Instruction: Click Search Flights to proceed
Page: home
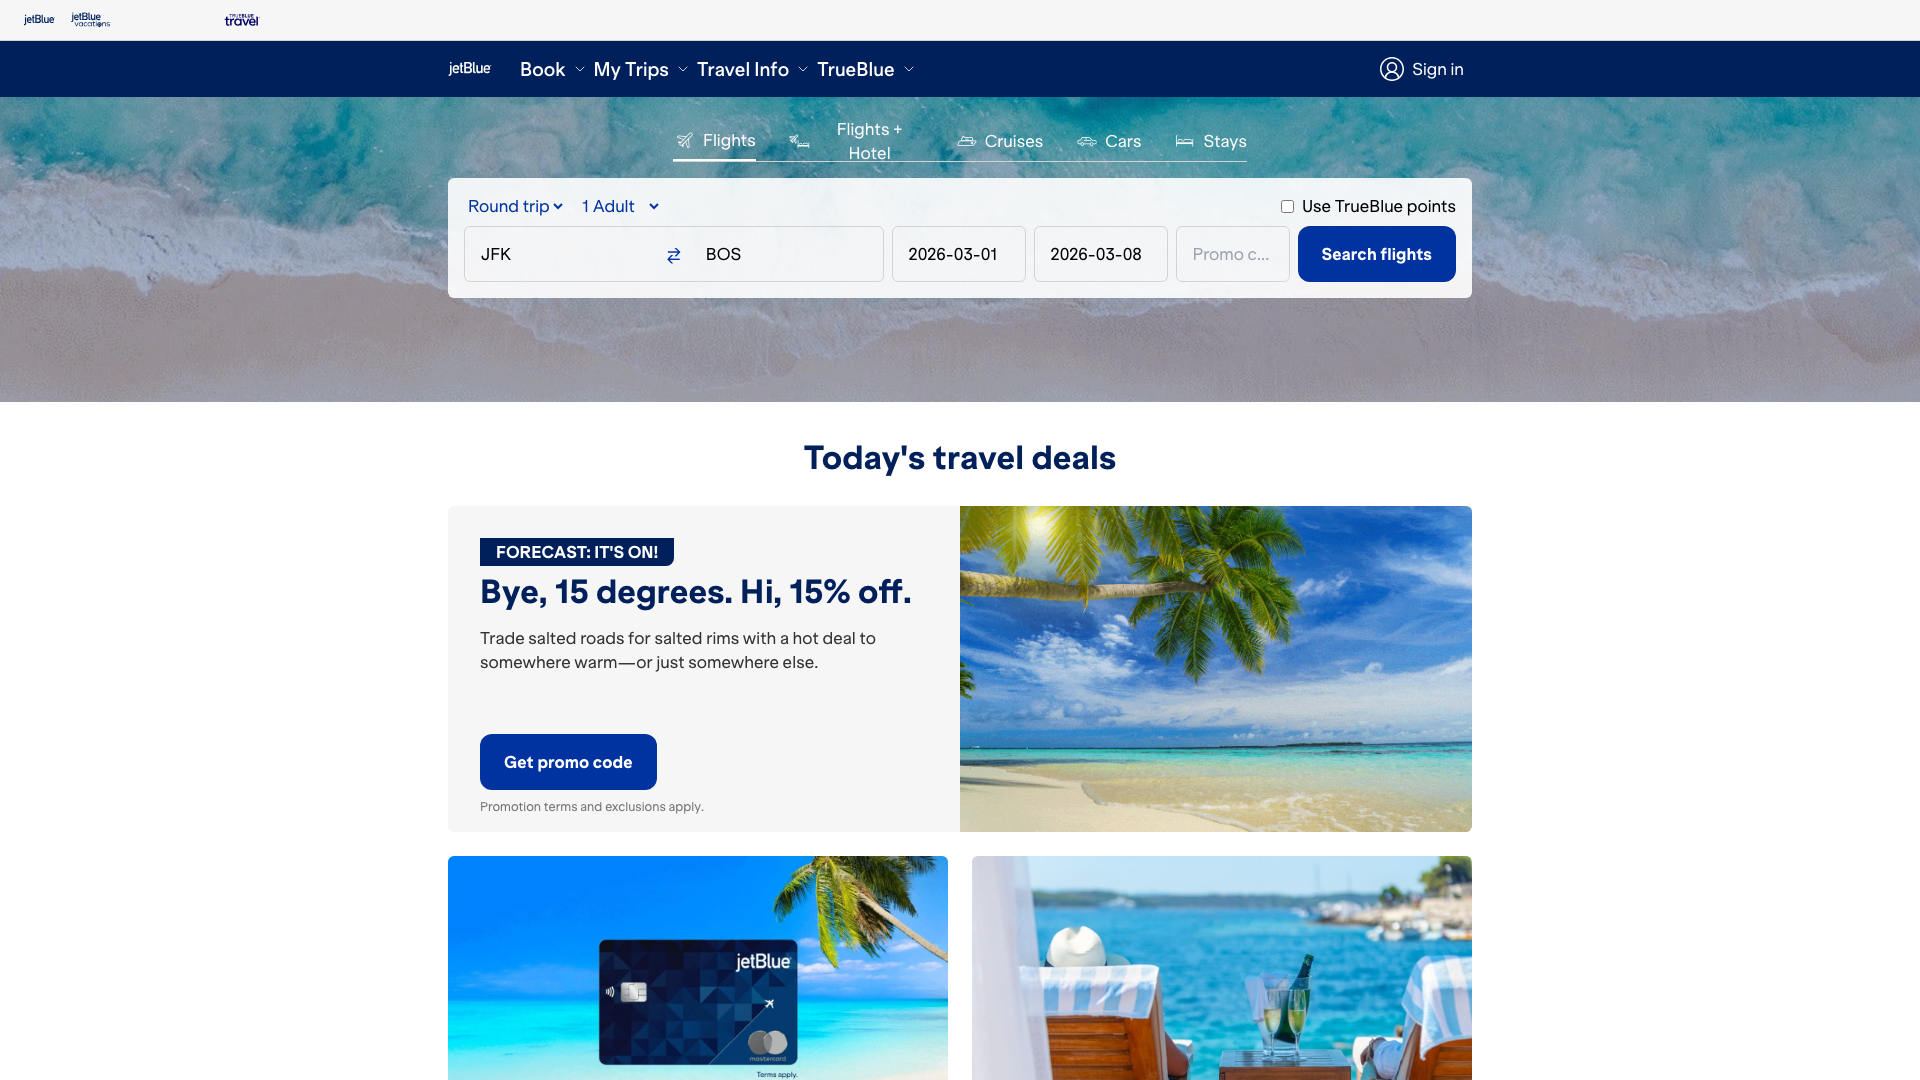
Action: click